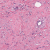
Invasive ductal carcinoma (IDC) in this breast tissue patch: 0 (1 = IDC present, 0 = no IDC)